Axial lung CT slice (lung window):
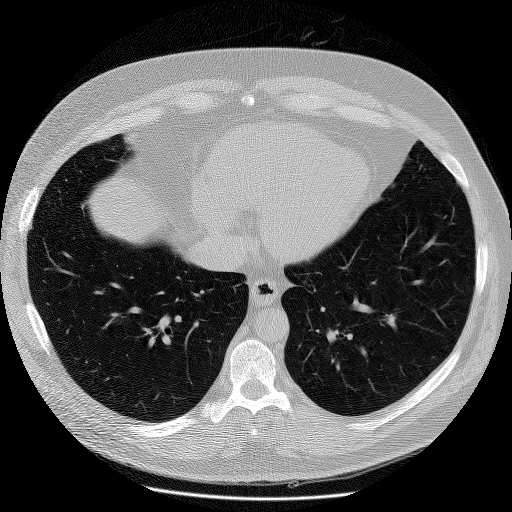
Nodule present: no